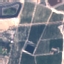
Land use / land cover: PermanentCrop